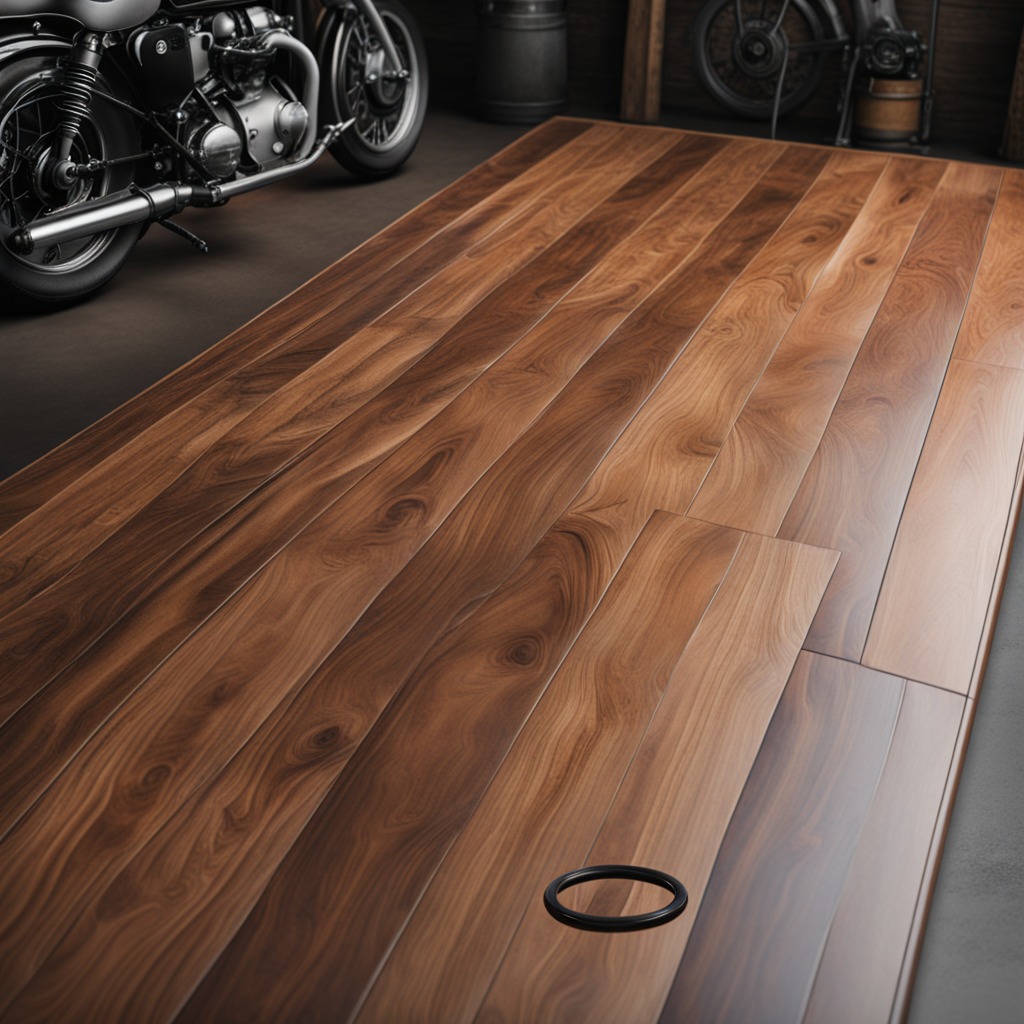
A rubber O-ring is lying on the oil-spilled wooden table in a vintage motorcycle garage.